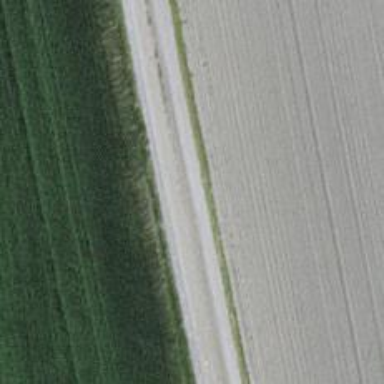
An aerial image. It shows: Gravel track road.